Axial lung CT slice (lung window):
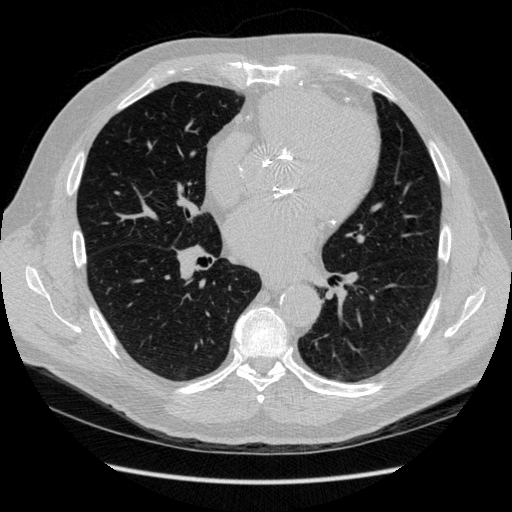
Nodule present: no